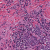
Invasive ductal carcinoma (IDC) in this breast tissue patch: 1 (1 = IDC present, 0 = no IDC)